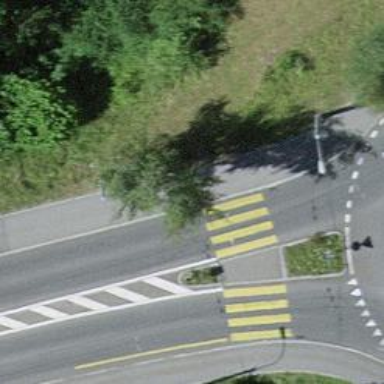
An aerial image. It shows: Tertiary road with asphalt surface and trolley wire infrastructure.